Question: I am facing an incomprehensible problem I have a CollectionViewController and I want to make a custom animation.
My collection is a gallery and I want to switch from collection gallery. to fullscreen gallery.
So I have ControllerTransitionDelegate
'''
extension NavigationGalleryViewController: UIViewControllerTransitioningDelegate {
func presentationController(forPresented presented: UIViewController, presenting: UIViewController?, source: UIViewController) -> UIPresentationController? {
return DimmingPresentationController(presentedViewController: presented, presenting: presenting)
}
func animationController(forPresented presented: UIViewController, presenting: UIViewController, source: UIViewController) -> UIViewControllerAnimatedTransitioning? {
guard let selectedCellFrame = self.collectionView?.cellForItem(at: IndexPath(item: index, section: 0))?.frame else { return nil }
return PresentingAnimator(pageIndex: index, originFrame: selectedCellFrame)
}
'''
My DimmingPresentationController
'''
class DimmingPresentationController: UIPresentationController {
lazy var background = UIView(frame: .zero)
override var shouldRemovePresentersView: Bool {
return false
}
override func presentationTransitionWillBegin() {
setupBackground()
// Grabing the coordinator responsible for the presentation so that the background can be animated at the same rate
if let coordinator = presentedViewController.transitionCoordinator {
coordinator.animate(alongsideTransition: { (_) in
self.background.alpha = 1
}, completion: nil)
}
}
private func setupBackground() {
background.backgroundColor = UIColor.black
background.autoresizingMask = [.flexibleWidth, .flexibleHeight]
background.frame = containerView!.bounds
containerView!.insertSubview(background, at: 0)
background.alpha = 0
}
}
'''
And my presenting animator
'''
class PresentingAnimator: NSObject, UIViewControllerAnimatedTransitioning {
private let indexPath: IndexPath
private let originFrame: CGRect
private let duration: TimeInterval = 0.5
init(pageIndex: Int, originFrame: CGRect) {
self.indexPath = IndexPath(item: pageIndex, section: 0)
self.originFrame = originFrame
super.init()
}
func transitionDuration(using transitionContext: UIViewControllerContextTransitioning?) -> TimeInterval {
return duration
}
func animateTransition(using transitionContext: UIViewControllerContextTransitioning) {
guard let toView = transitionContext.view(forKey: .to),
let fromVC = transitionContext.viewController(forKey: .from) as? NavigationGalleryViewController, // The problem is here !
let fromView = fromVC.collectionView?.cellForItem(at: indexPath) as? InstallationViewCell
else {
transitionContext.completeTransition(true)
return
}
// All the animation things
}
'''
My BIG problem is that my execution go inside the else because he can't find the FromVC from the transitionContext.viewController.
And here is how I call my Gallery
'''
gallery = SwiftPhotoGallery(delegate: self, dataSource: self)
// Gallery visual colours stuff
gallery.modalPresentationStyle = .custom
gallery.transitioningDelegate = self
present(gallery, animated: true, completion: { () -> Void in
self.gallery.currentPage = self.index
})
}
'''
This is what I receive from the transitionContext :

Why the transitionContext won't give me the right VC ?
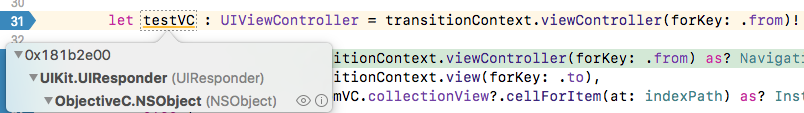
Answer: Well, I checked and noticed that 'transitionContext.viewController(forKey: .from)' is NavigationController.
In line: let 'fromVC = transitionContext.viewController(forKey: .from) as? NavigationGalleryViewController' should be nil, because it is not NavigationGalleryViewController but NavigationController.
If you want you can make smth like this: 'let fromVC = transitionContext.viewController(forKey: .from).childViewControllers.first as? NavigationGalleryViewController'